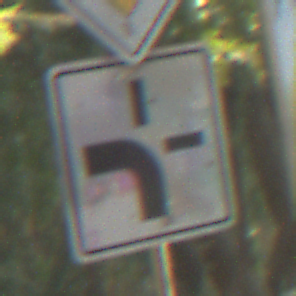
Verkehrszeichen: VerlaufVorfahrtsstrasse1
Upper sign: Vorfahrtsstrasse
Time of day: SunriseSunset
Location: Outdoor (Suburban)
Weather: Clear
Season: NotSpecified
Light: Natural